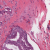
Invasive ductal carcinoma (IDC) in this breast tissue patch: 1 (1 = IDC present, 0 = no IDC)